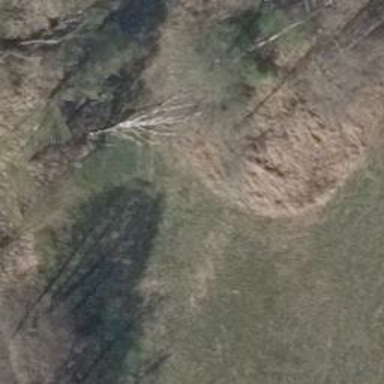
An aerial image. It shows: Deciduous broadleaved forest.